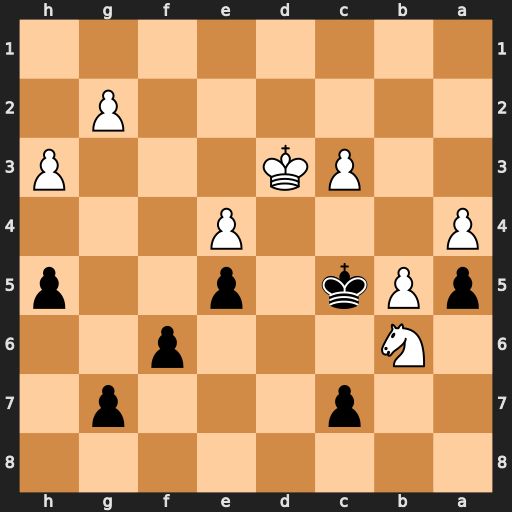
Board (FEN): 8/2p3p1/1N3p2/pPk1p2p/P3P3/2PK3P/6P1/8
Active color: b
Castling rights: -
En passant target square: -
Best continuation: Kxb6 Kc4 c6 bxc6 Kxc6 g3 g6 g4 h4 Kd3 Kc5 Kc2 Kc4 Kd2 Kb3